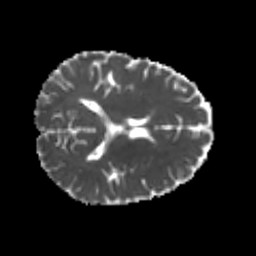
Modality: MD
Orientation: axial
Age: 20
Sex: male
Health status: healthy
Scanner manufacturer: philips
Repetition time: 7.391 s
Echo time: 0.08599 s